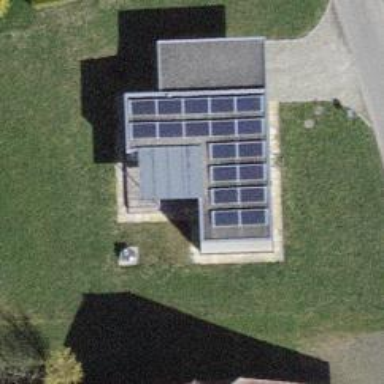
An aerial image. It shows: Solar photovoltaic panel generator.